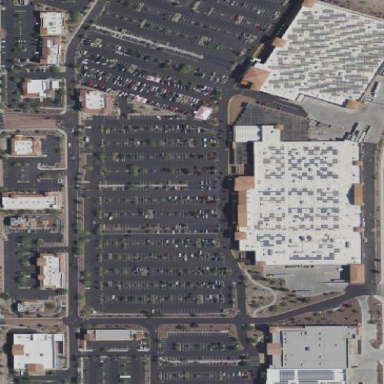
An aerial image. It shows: Retail area.